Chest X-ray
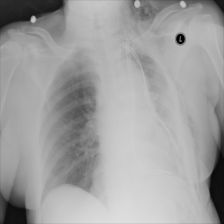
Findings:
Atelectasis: negative
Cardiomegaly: negative
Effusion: negative
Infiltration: negative
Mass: negative
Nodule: negative
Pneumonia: negative
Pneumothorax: positive
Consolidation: negative
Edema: negative
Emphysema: negative
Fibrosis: negative
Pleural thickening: negative
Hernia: negative